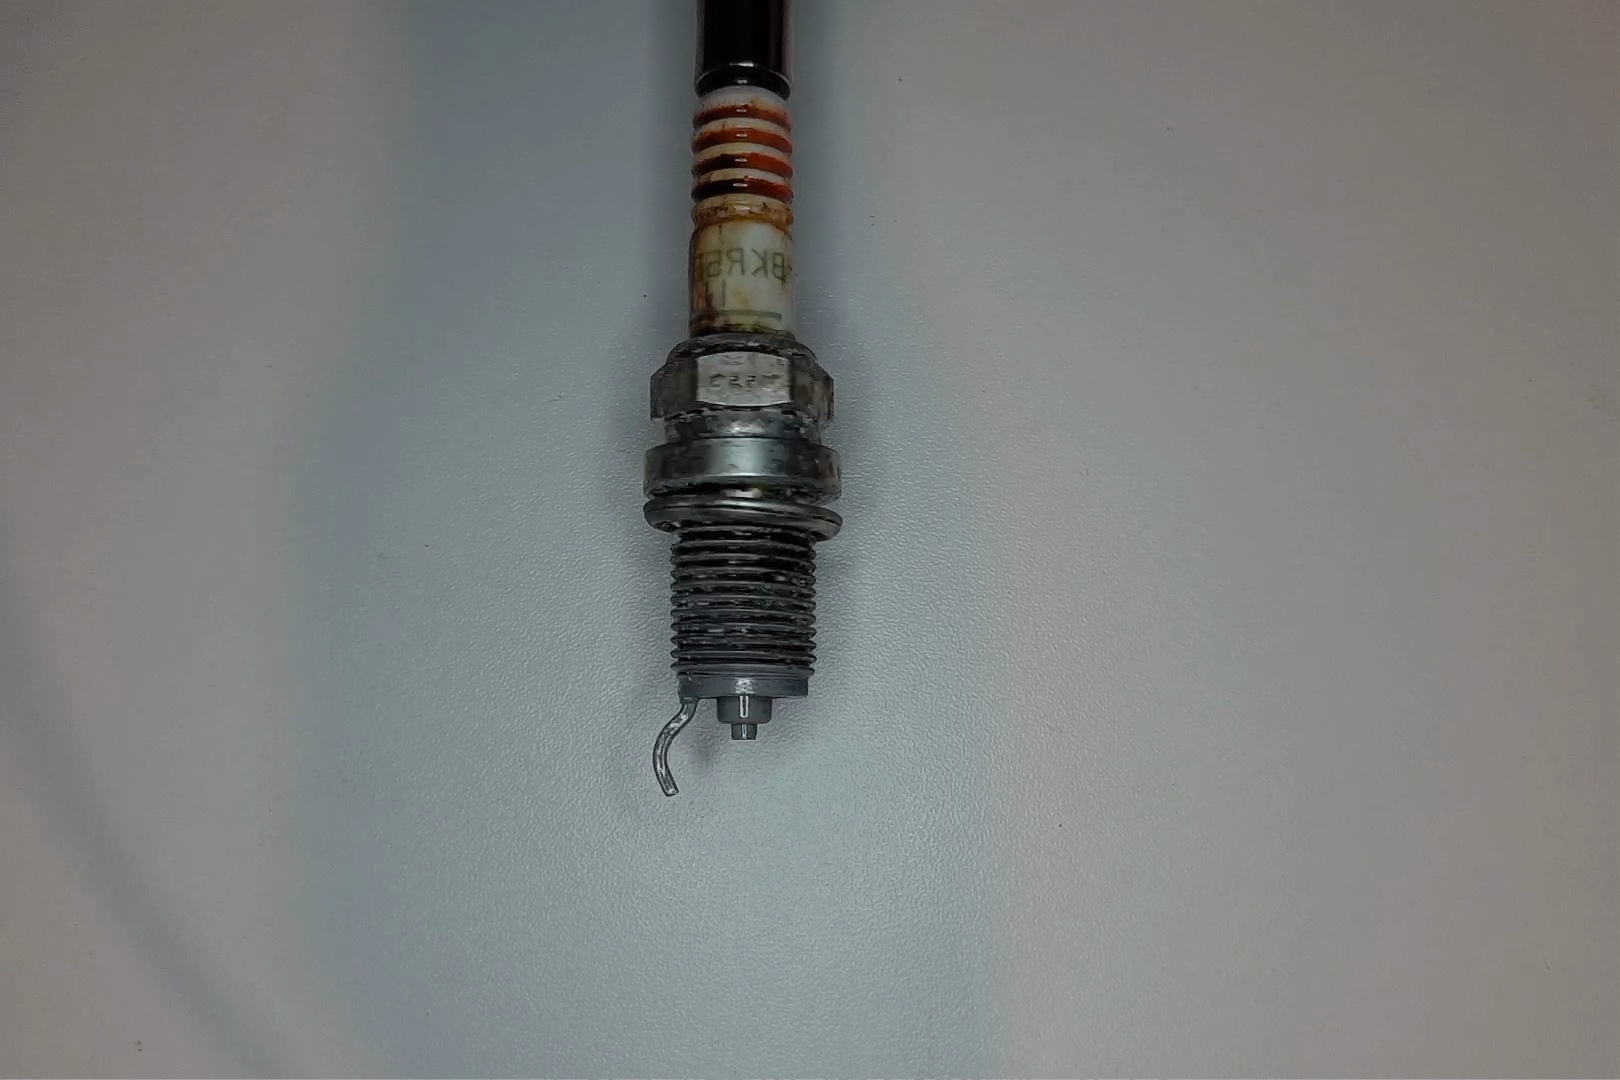
Label: anomaly